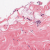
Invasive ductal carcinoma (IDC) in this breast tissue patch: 0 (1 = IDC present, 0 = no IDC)